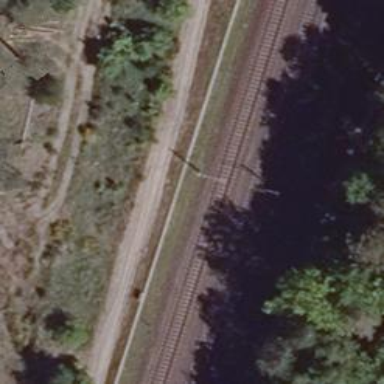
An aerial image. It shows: Milestone along the railway with catenary mast.